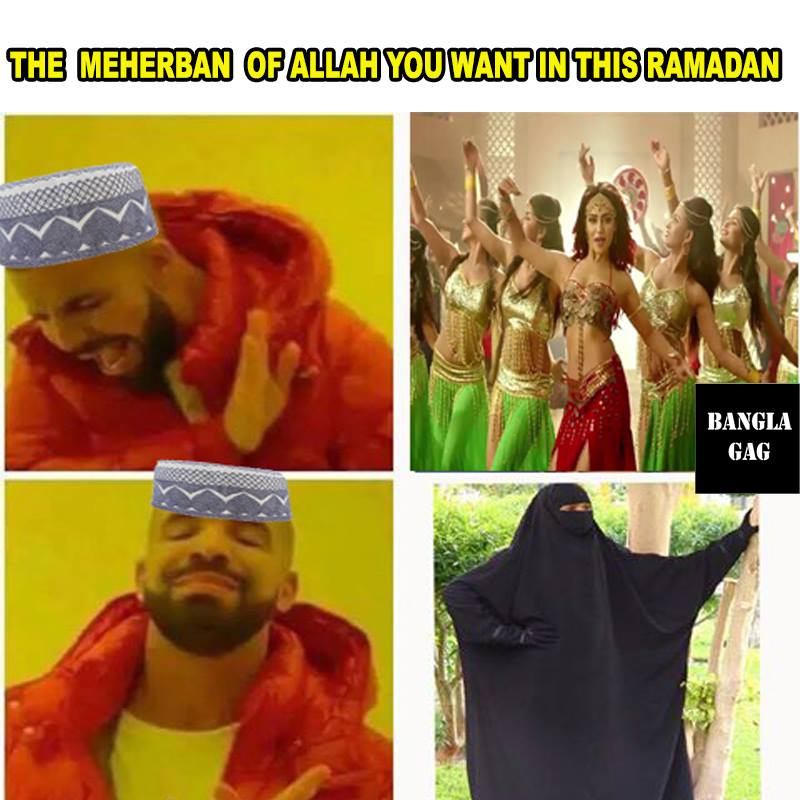
Caption: THE MEHERBAN OF ALLAH YOU WANT IN THIS RAMADAN
Label: hate